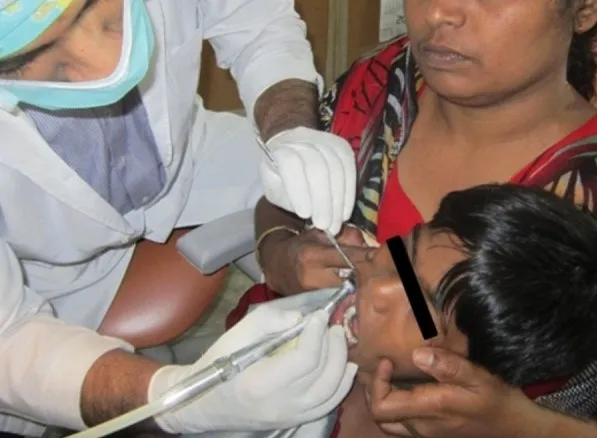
Orientation appointment.
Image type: medical_photograph (other_medical_photograph)